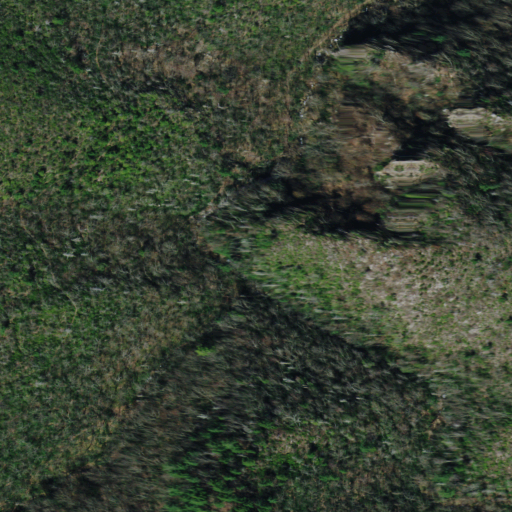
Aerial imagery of valley in Tennessee named Bullen Hollow containing mixed forest and deciduous forest